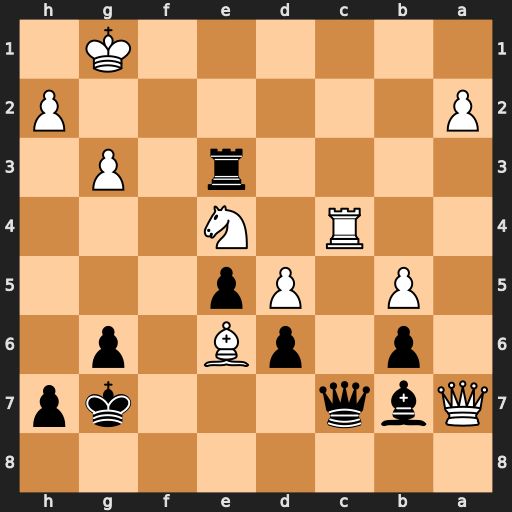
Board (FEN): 8/Qbq3kp/1p1pB1p1/1P1Pp3/2R1N3/4r1P1/P6P/6K1
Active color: b
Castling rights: -
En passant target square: -
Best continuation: Qxc4 Qxb7+ Kh6 Qf7 Re1+ Kg2 Qxe4+